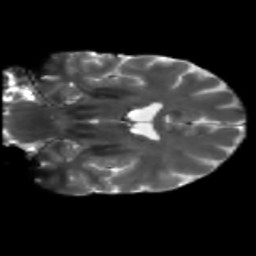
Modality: T2w
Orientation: coronal
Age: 42
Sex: male
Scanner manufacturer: siemens
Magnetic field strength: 3 T
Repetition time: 5.25 s
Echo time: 0.08 s